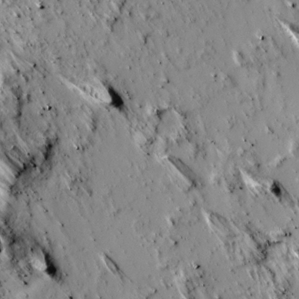
Label: non_frost